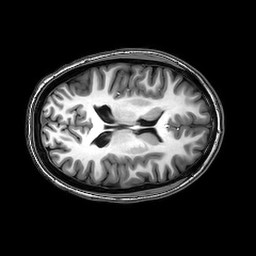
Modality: T1w
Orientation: axial
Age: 19
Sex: female
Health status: healthy
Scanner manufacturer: philips
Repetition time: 0.008162 s
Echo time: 0.00374 s